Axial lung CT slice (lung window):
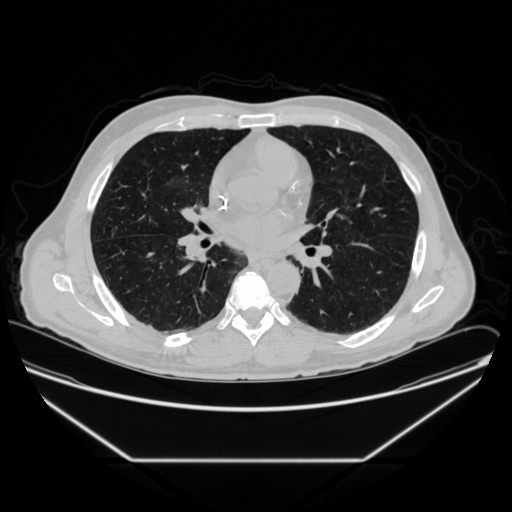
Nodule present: no